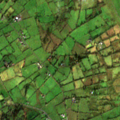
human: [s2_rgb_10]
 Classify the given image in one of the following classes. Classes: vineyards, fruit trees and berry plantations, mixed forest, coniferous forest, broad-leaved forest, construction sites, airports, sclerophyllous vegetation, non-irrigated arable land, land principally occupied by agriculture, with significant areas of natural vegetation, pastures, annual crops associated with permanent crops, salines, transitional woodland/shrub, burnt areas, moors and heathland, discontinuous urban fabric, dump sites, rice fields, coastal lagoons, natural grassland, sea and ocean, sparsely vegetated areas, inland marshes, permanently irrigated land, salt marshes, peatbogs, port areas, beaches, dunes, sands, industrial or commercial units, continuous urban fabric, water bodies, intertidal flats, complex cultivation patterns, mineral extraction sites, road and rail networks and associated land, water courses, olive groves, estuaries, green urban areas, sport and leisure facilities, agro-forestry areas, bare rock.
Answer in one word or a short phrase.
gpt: pastures